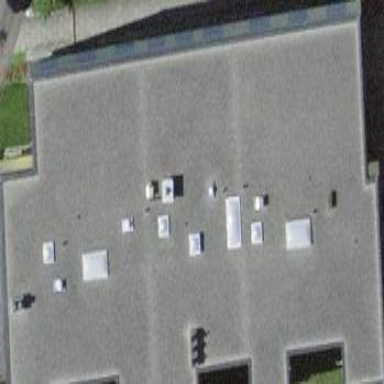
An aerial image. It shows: Apartment building with flat roof.